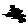
Label: zigzag